Field crop: tomato
Growth stage: 1
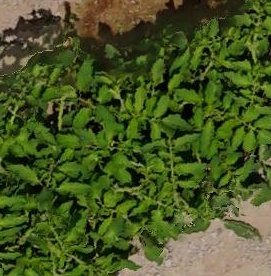
Species: tomato